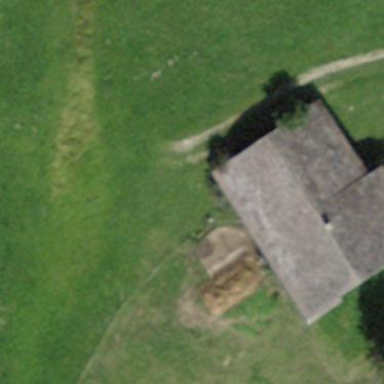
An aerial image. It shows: Farm building.